Question: I have a table of 6 numbers with the day.
'''
1 5 8 14 35 45 Mon
13 26 30 31 43 49 Sat
1 4 13 19 34 39 Wed
2 20 21 24 25 43 Mon
1 6 31 33 39 45 Sat
2 11 16 21 25 28 Wed
17 21 24 37 46 48 Mon
6 10 11 22 28 33 Sat
3 10 23 30 38 45 Wed
'''
I'm trying to create a script that will give me the most 6 numbers repeated for that day.
This script below will give my all numbers that are repeated for the first column.
'''
$query = mysqli_query($connect_db,"SELECT first, COUNT(first) AS ct
FROM numbers
GROUP BY first
ORDER BY first DESC");
while($row = mysqli_fetch_array($query)){
echo '<table class="first"><tr><td>'. $row[1].'</td><tr></table>';
}
'''
but I need only 6 numbers with the highest repetitive occurrence.
The DB :

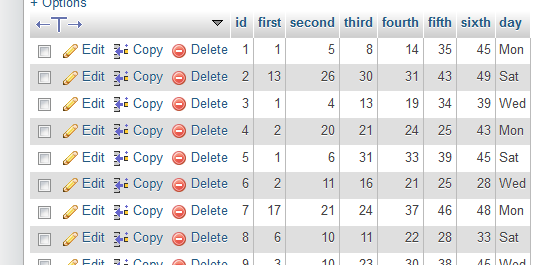
Answer: Ok I think I understand the question now. Try this.
'''
$numLabels = array('first', 'second', 'third', 'fourth', 'fifth', 'sixth');
$numbers= array();
$query = "SELECT * FROM numbers";
$rows = mysqli_query($link, $query);
if ($rows) {
while ($row = mysqli_fetch_assoc($rows)) {
//indexing all the numbers and counting occurrences
foreach ($numLabels as $label) {
if (isset($numbers[$row['day']][$row[$label]])) {
$numbers[$row['day']][$row[$label]] ++;
} else {
$numbers[$row['day']][$row[$label]] = 1;
}
}
}
mysqli_free_result($rows);
//sorting by occurrences
foreach (array_keys($numbers) as $key) {
arsort($numbers[$key]);
}
//getting the most common 6
foreach ($numbers as $day => $dayNumbers) {
$numbers[$day] = array_slice(array_keys($dayNumbers), 0, 6);
}
}
//example output format: "Day: num1-num2-num3..."
foreach ($numbers as $day => $dayNumbers) {
echo $day . ': ' . implode('-', $dayNumbers) . '<br />';
}
'''